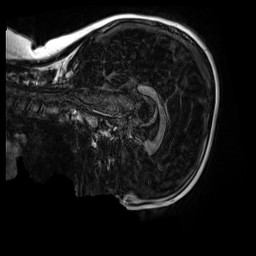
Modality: MP2RAGE
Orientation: sagittal
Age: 10
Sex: male
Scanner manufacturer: siemens
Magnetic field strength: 3 T
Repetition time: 4 s
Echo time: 0.00303 s